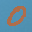
Label: 0